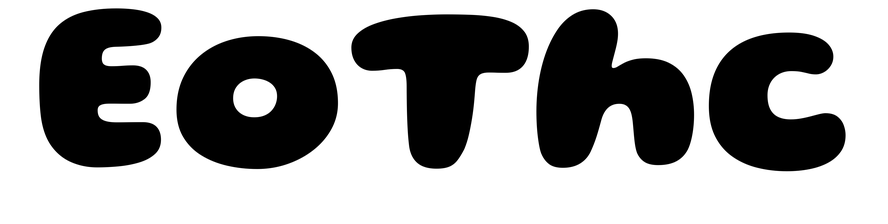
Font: Gluten_ExtraBold